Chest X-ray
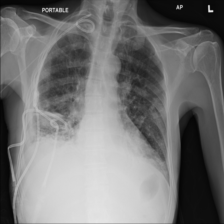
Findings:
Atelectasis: negative
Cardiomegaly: negative
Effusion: positive
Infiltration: negative
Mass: negative
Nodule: negative
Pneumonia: negative
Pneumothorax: negative
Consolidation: positive
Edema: negative
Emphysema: negative
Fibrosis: negative
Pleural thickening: negative
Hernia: negative